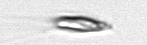
Label: Chrysochromulina